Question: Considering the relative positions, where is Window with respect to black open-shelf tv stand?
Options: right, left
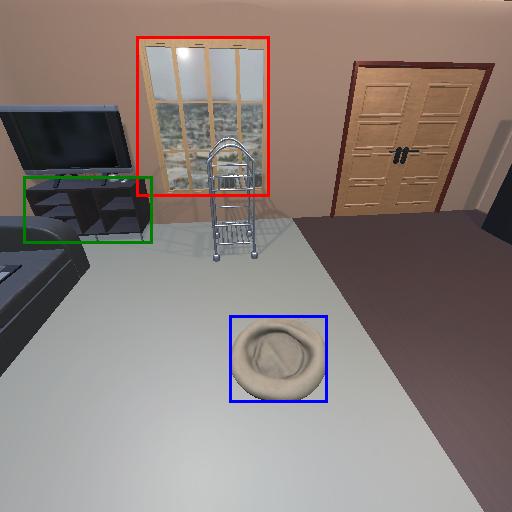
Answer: right